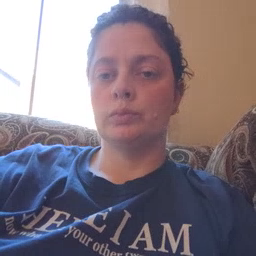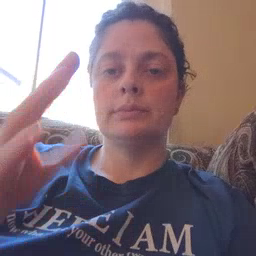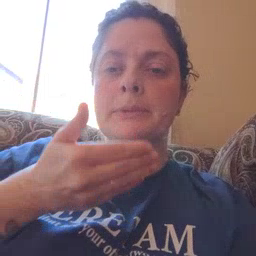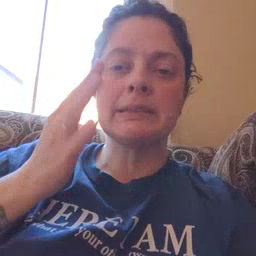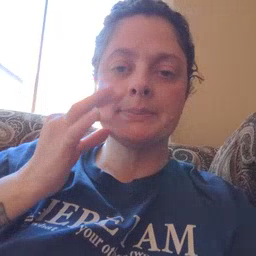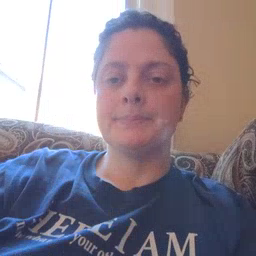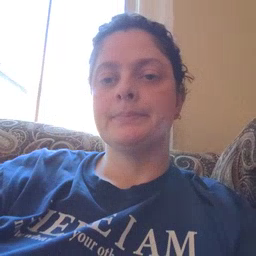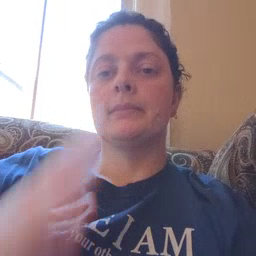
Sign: kitty